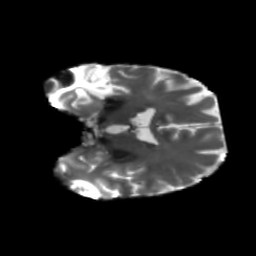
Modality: T2w
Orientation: coronal
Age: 47
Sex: male
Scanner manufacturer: siemens
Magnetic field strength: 3 T
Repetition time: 5.25 s
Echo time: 0.08 s